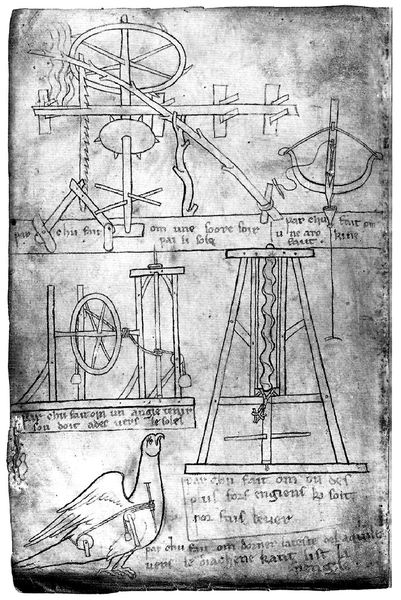
Titel: Villard de Honnecourt, Musterbuch
Künstler: Villard de Honnecourt
Schlagwörter: adler, feuer, vogel, weiß, grau, holz, schwarz, skizze, zeichnung, rahmen, ast, blatt, schrift, papier, bogen, speichen, rad, krieg, white, black, old, wooden, gestänge, maschine, gerät, seil, text, waffen, entwurf, buchseite, säge, dornen, konstruktion, plan, stand, armbrust, drawing, bird, sketch, pfeil, writing, wings, rope, instrument, design, latein, da vinci, drawings, axis, medieval, dove, fire, branches, folter, geräte, kurbel, page, arrow, bow, wing, description, wheel, engineering, schematic, scheme, weapon, wheels, crossbow, saw, machine, bow and arrow, string, weapons, gear, mechanical, drill, build, paper\, designs, mechanischer vogel, menschanik, axle, screw, pigeon, pulley, mechanics, apparatus, machines, mechanical bird